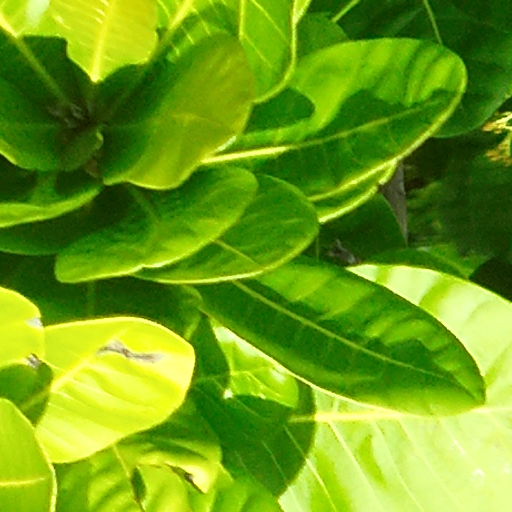
Species: Anacardium excelsum
GBIF accepted scientific name: Anacardium excelsum
Crown area (m\u00b2): 257.759